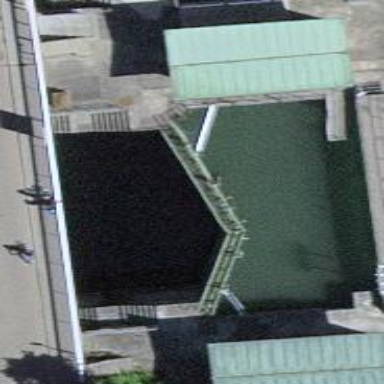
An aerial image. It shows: Canal with lock obstacle.